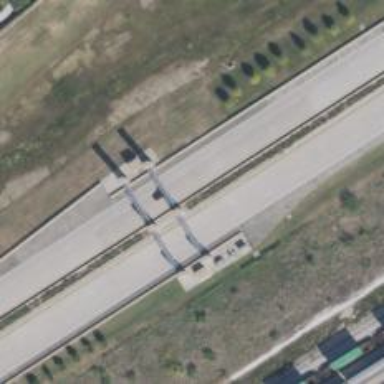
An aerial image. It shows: Toll gantry on the road.